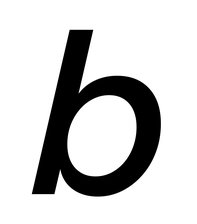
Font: InstrumentSans-Italic_Medium_Italic